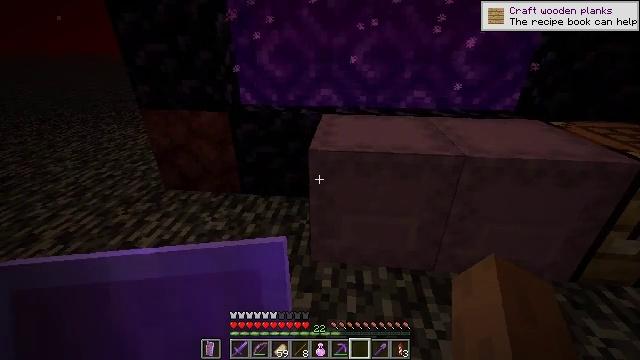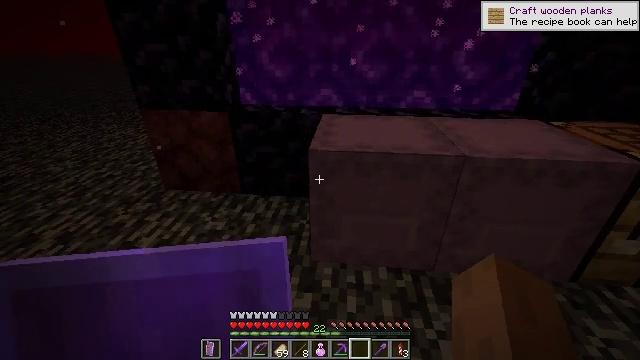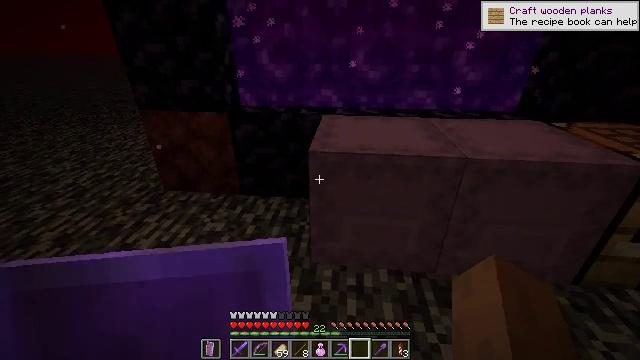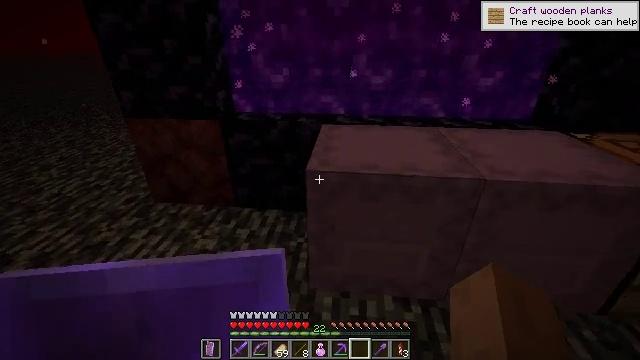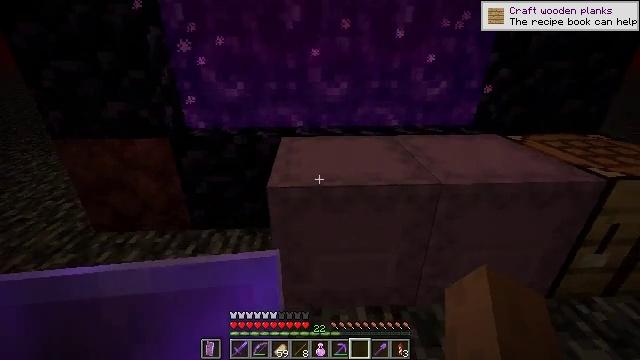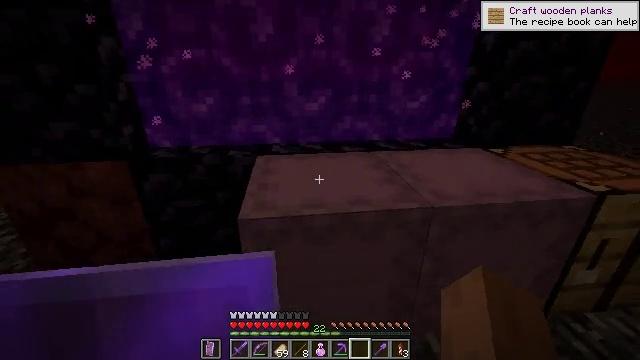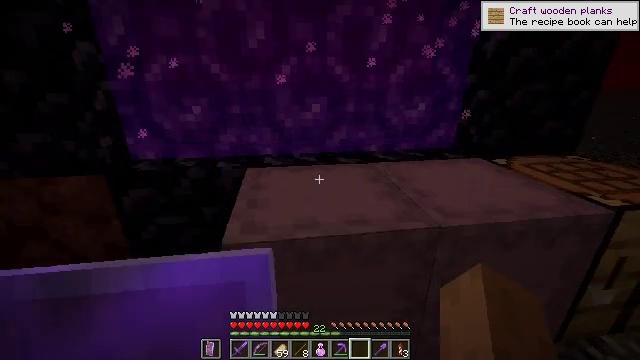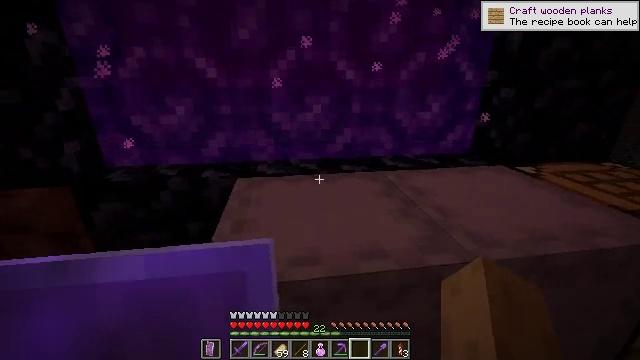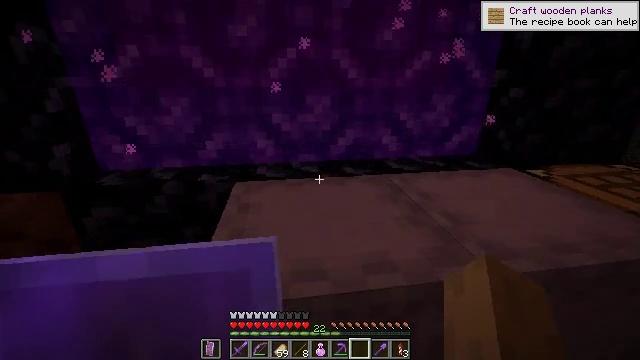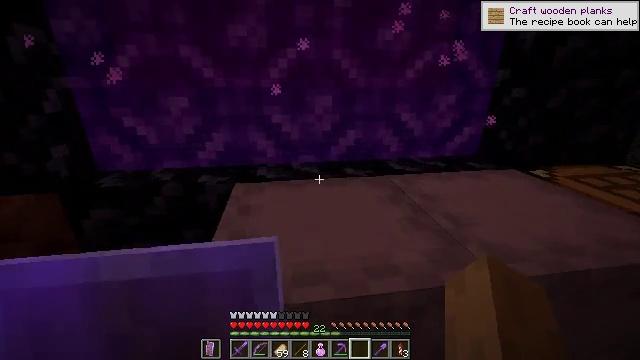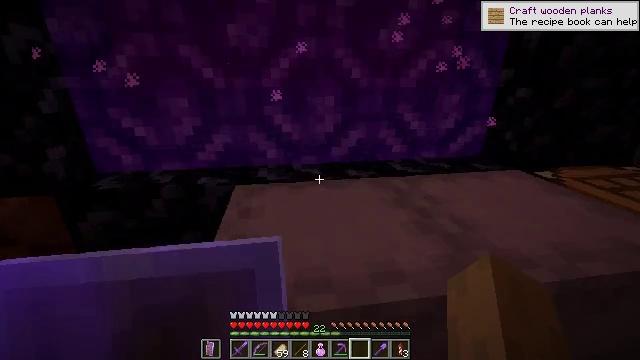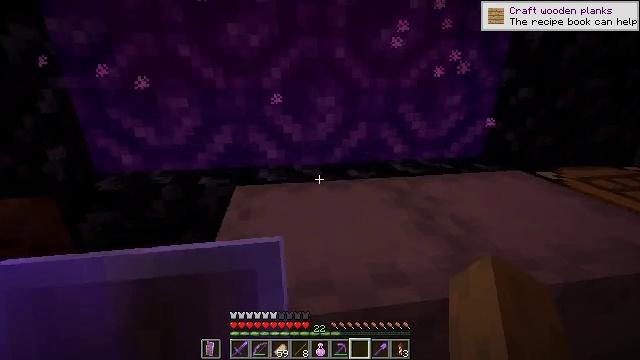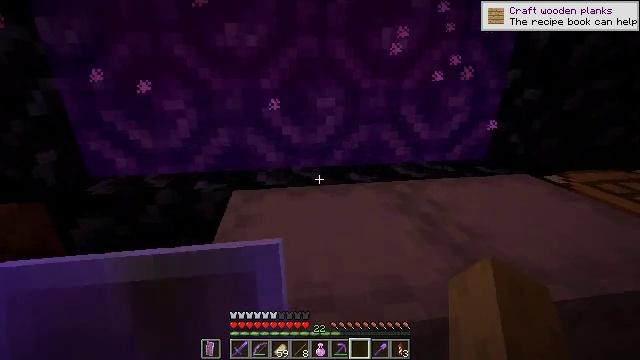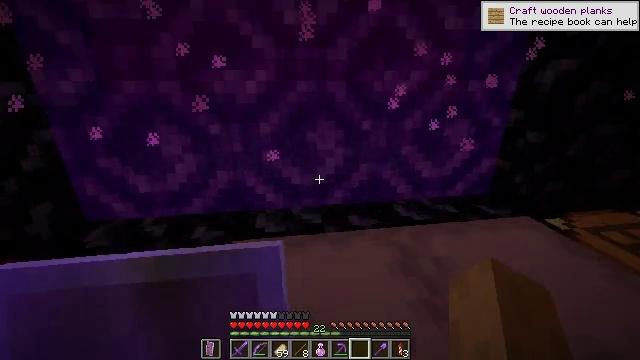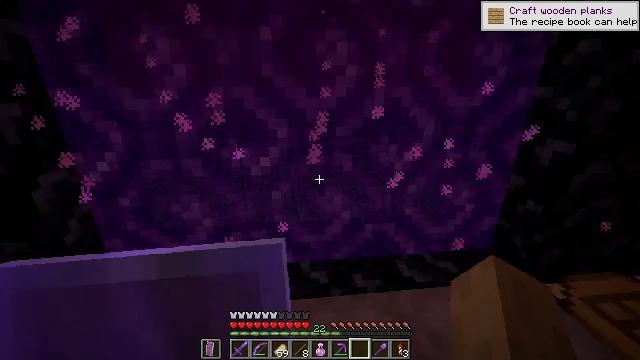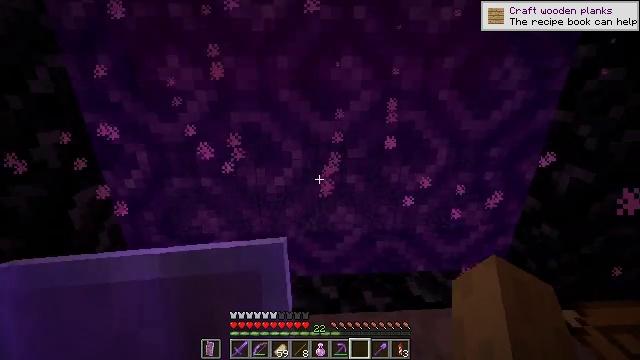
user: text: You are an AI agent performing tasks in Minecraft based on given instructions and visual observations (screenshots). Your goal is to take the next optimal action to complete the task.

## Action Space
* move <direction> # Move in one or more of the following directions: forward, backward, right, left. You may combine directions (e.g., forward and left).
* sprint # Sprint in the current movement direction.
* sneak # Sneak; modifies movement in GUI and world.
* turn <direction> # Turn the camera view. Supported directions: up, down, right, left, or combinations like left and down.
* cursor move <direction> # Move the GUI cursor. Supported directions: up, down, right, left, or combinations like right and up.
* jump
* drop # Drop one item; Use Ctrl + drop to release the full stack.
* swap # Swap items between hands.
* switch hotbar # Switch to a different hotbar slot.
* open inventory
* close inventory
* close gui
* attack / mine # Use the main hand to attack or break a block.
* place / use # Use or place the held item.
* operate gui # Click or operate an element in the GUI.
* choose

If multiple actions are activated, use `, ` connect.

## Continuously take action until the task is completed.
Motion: motion action
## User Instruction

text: Turn crimson stems into crimson planks in your inventory.
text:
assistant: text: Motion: no_op
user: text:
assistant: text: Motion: move forward
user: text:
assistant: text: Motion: move forward
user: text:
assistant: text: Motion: move forward, turn right and up
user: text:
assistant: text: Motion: move forward, turn right and up
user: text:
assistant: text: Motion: move forward, turn right and up
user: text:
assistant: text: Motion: no_op
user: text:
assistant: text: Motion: no_op
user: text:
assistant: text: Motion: no_op
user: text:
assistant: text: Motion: no_op
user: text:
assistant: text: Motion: no_op
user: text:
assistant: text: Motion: move forward
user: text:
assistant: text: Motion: move forward, jump
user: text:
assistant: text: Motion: move forward, turn left, jump
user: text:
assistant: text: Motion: move forward, turn left, jump
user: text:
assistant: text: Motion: move forward, turn left, jump
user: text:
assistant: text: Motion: move forward, jump
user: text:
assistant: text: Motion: move forward, jump
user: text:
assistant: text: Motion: move forward
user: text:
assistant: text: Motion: move forward
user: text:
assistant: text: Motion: no_op
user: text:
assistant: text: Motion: turn left
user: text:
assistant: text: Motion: turn left
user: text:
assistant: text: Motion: turn left and down
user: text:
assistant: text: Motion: turn left and down
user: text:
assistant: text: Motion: turn left and down
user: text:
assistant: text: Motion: turn left and down
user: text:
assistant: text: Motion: turn left and down
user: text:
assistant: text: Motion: turn left and down
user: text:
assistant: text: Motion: turn left and down